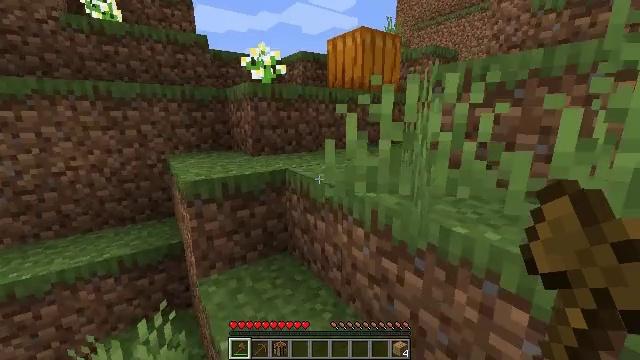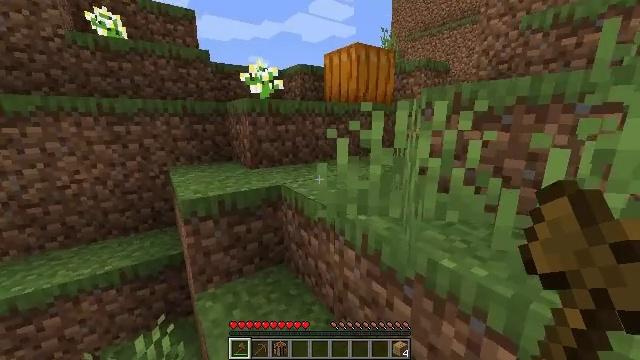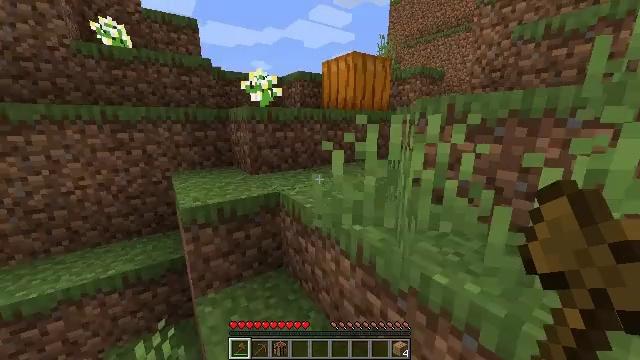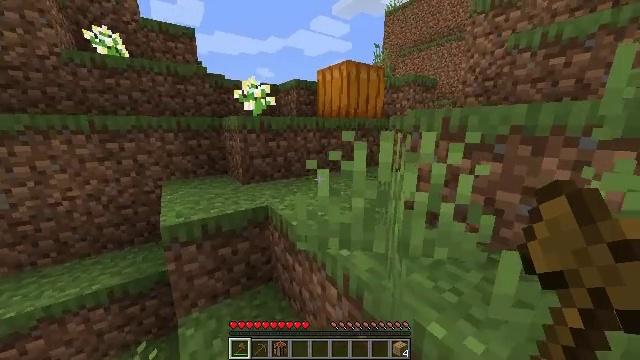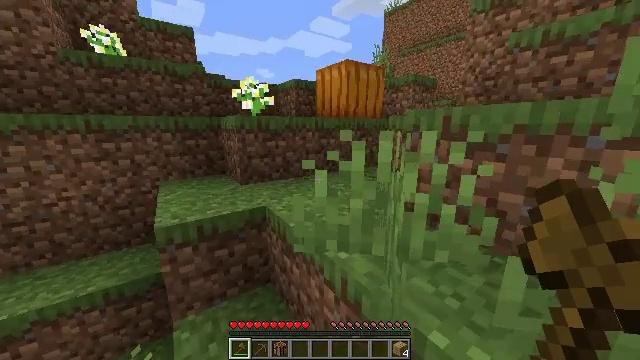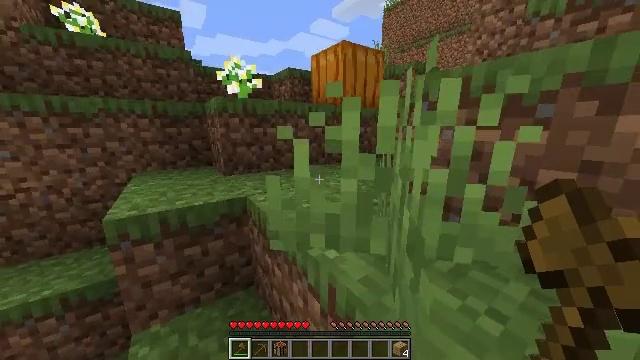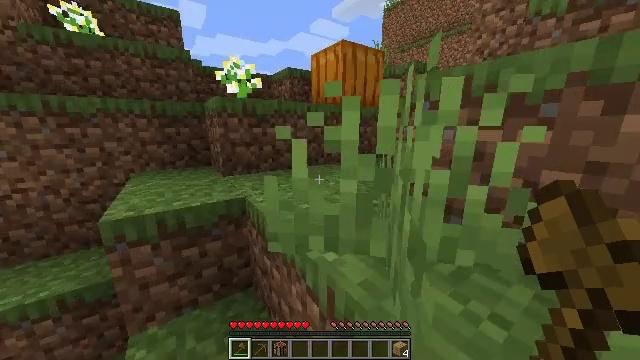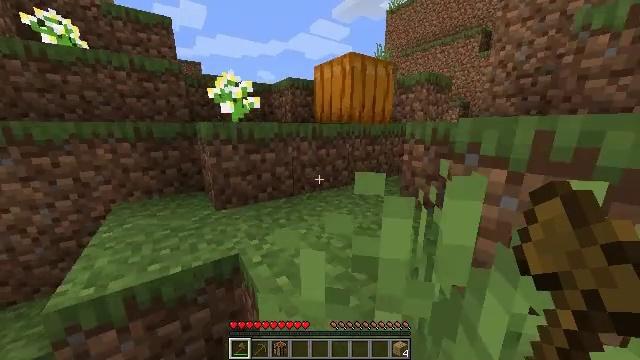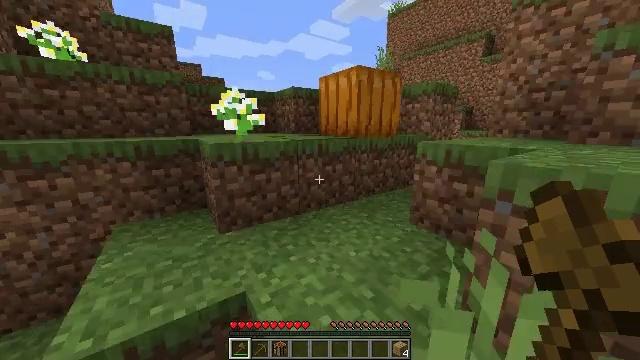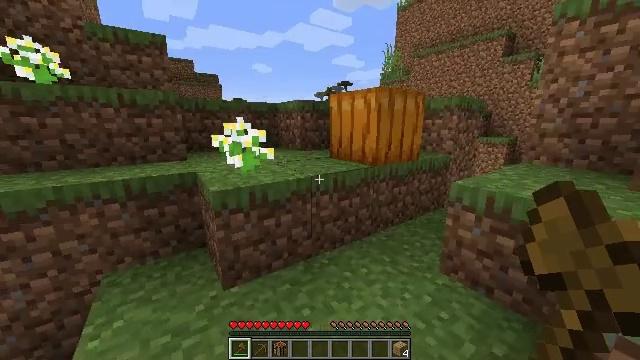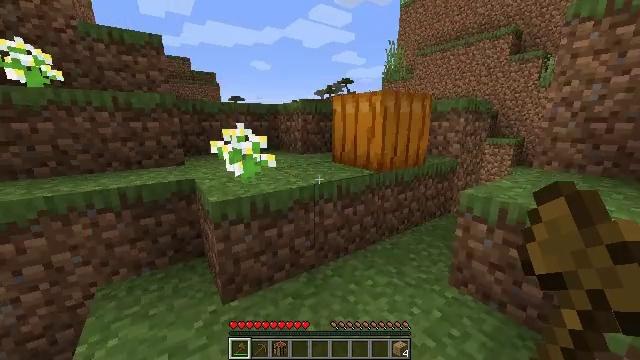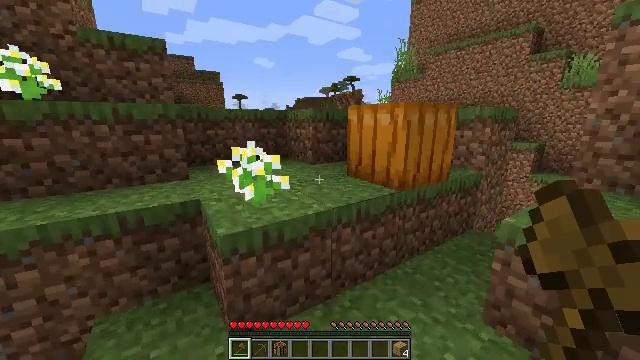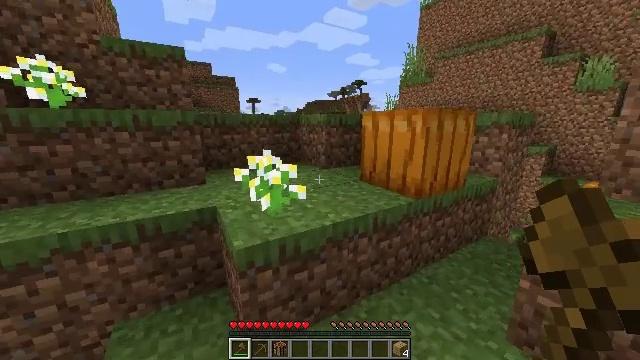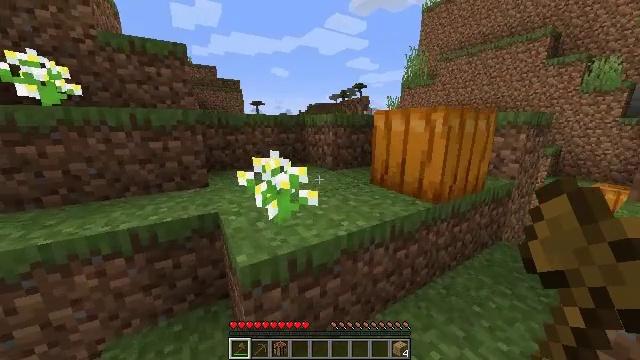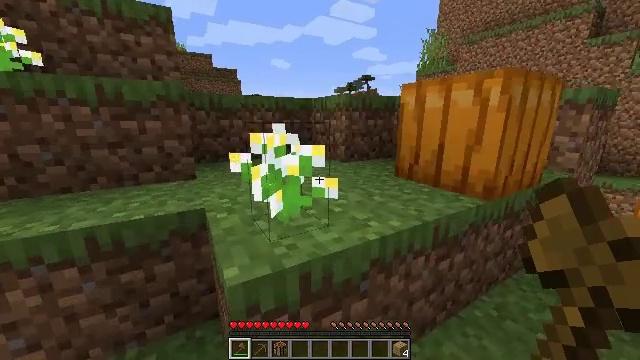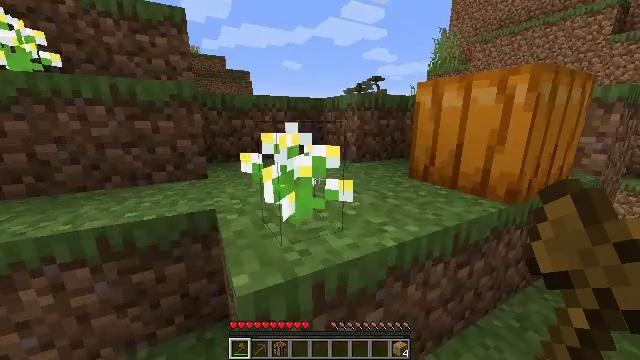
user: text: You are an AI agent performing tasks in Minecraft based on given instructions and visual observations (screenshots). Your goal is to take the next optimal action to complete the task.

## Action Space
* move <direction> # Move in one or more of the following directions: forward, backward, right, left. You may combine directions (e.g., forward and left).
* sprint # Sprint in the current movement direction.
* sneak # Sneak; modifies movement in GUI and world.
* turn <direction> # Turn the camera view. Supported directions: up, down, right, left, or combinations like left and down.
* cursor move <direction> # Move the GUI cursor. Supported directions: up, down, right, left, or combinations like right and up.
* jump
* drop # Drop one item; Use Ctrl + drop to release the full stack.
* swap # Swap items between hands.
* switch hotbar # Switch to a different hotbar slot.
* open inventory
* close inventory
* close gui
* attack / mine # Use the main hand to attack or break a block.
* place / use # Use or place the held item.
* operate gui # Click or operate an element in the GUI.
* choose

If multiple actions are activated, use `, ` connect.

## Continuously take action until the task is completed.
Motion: motion action
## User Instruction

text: Mine the white bed.
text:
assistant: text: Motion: move forward, sprint, jump
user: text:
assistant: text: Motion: move forward, sprint, jump
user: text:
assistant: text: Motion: move forward, sprint
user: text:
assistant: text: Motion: move forward, sprint
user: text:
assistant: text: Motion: move forward, sprint
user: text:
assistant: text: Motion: move forward, sprint
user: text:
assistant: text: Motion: move forward, sprint, jump
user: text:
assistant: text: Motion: move forward, sprint, jump
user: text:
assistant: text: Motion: move forward, sprint, jump
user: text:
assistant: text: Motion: move forward, sprint
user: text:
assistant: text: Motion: move forward, sprint, turn left
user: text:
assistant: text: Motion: move forward, sprint, turn left
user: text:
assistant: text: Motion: move forward, sprint
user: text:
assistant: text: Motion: move forward, sprint
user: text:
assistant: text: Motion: move forward, sprint, turn left
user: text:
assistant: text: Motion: move forward, sprint, jump
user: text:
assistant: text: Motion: move forward, sprint, jump
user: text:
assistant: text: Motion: move forward, sprint, turn left, jump
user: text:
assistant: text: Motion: move forward, sprint, jump
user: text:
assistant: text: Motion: move forward, sprint, turn left
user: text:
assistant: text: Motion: move forward, sprint, turn left
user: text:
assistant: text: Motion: move forward, sprint
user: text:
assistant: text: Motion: move forward, sprint
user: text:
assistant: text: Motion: move forward, sprint
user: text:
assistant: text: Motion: move forward, sprint
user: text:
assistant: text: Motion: move forward, sprint
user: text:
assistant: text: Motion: move forward, sprint, jump
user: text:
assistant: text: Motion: move forward, sprint, jump
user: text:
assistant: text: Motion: move forward, sprint, jump
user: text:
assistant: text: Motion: move forward, sprint, jump